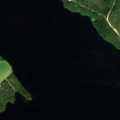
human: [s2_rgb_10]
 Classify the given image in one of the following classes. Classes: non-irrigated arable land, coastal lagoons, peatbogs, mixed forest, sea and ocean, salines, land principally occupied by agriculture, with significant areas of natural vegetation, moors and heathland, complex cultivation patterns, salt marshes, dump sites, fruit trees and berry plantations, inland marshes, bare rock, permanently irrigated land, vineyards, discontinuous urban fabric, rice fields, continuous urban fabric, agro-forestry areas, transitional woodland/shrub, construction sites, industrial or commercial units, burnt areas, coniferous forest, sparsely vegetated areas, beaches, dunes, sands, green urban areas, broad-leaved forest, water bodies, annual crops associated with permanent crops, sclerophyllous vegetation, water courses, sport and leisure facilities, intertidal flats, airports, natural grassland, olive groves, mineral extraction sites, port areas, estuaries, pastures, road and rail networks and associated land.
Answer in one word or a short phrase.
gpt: coniferous forest, water bodies